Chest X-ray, PA view. Patient: 30 years old, sex M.
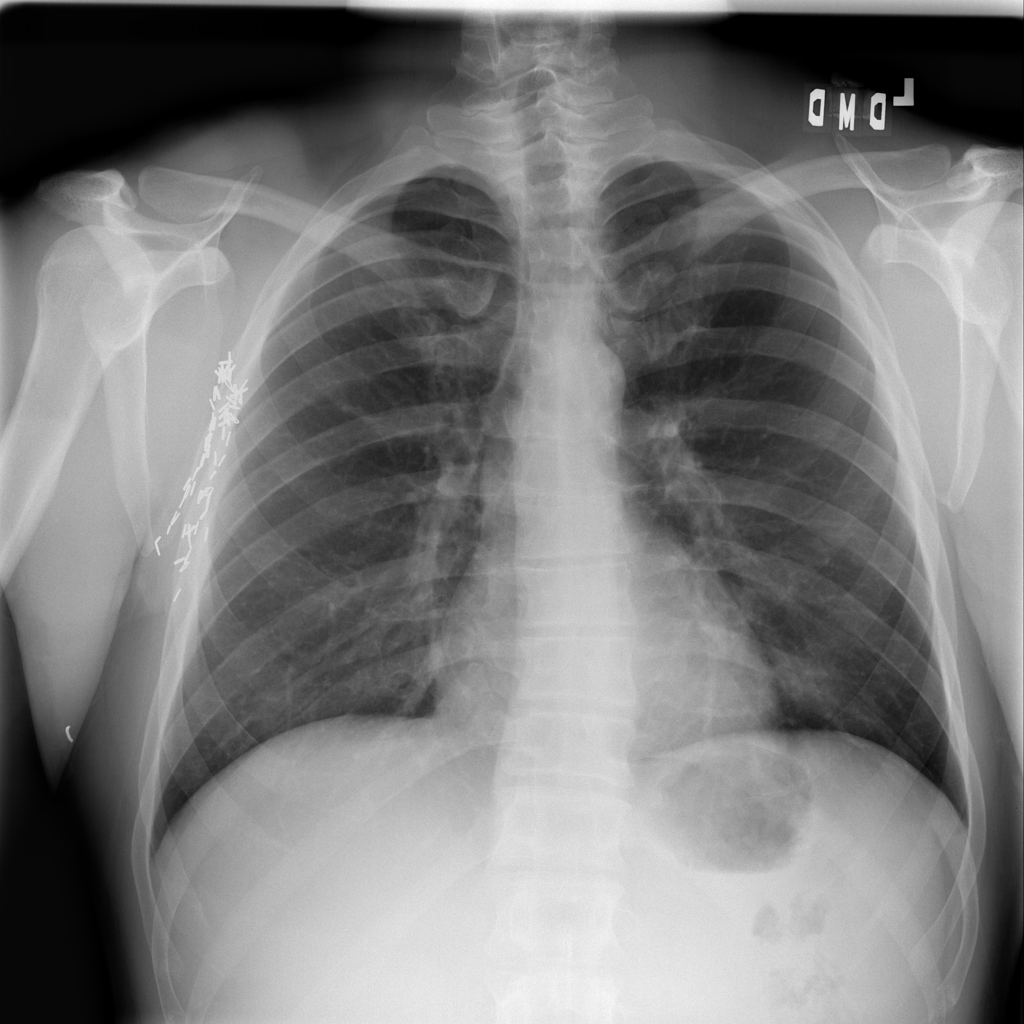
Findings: Atelectasis